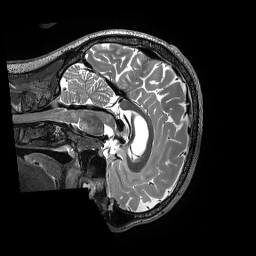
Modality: T2w
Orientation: sagittal